Question: I've installed Graphite+Carbon to collect metrics from several hosts. These hosts send Apache Spark and Java metrics. I can't distinguish metrics from different hosts on Graphite side. What should be the right approach? I want to group metrics by host.

"Master" is located on remote host, "workers" are located on three remote hosts and I can't distinguish incoming numbers. Don't understand what is the right way to add host determinant into metric.
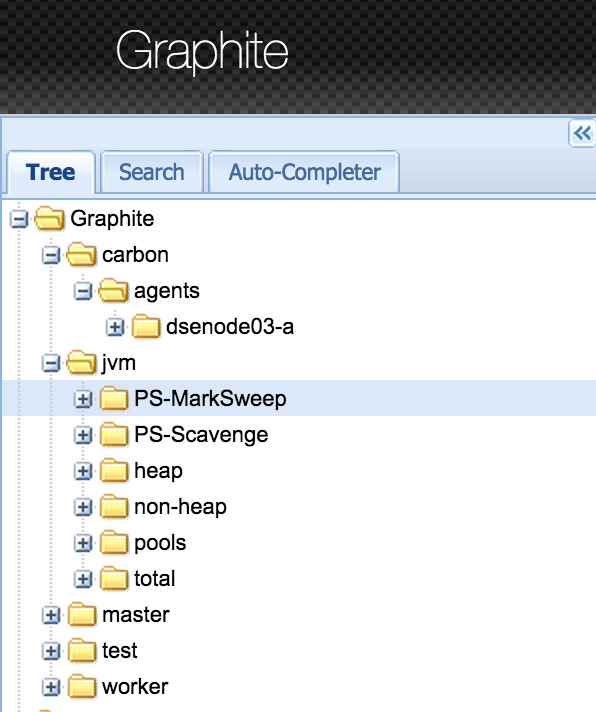
Answer: Graphite has the notion of namespaces. e.g. host.app.metric.dimension If you don't send your metrics in this way you have no way of distinguishing them from one another.
Depending on your library there should be a way to prefix the sent metrics with some kind of identifier. I recommend some unique internal identifier and then going on from it.